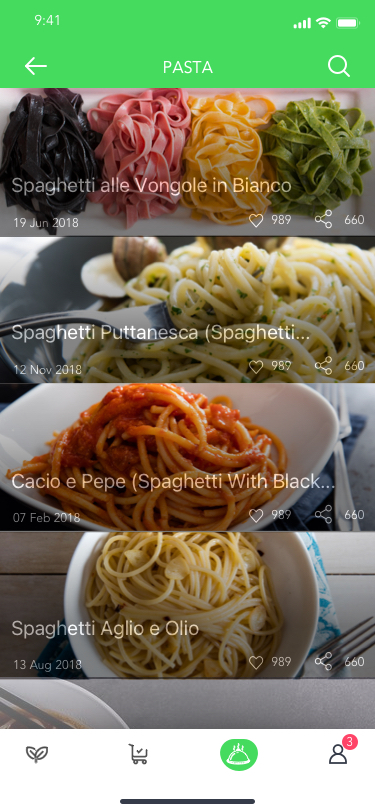
Text in this UI design:
19 Jun 2018
Spaghetti alle Vongole in Bianco
989
660
12 Nov 2018
Spaghetti Puttanesca (Spaghetti...
989
660
07 Feb 2018
Cacio e Pepe (Spaghetti With Black...
989
660
13 Aug 2018
Spaghetti Aglio e Olio
989
660
10 Apr 2016
Spaghetti Aglio e Olio
989
660